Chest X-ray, PA view. Patient: 42 years old, sex M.
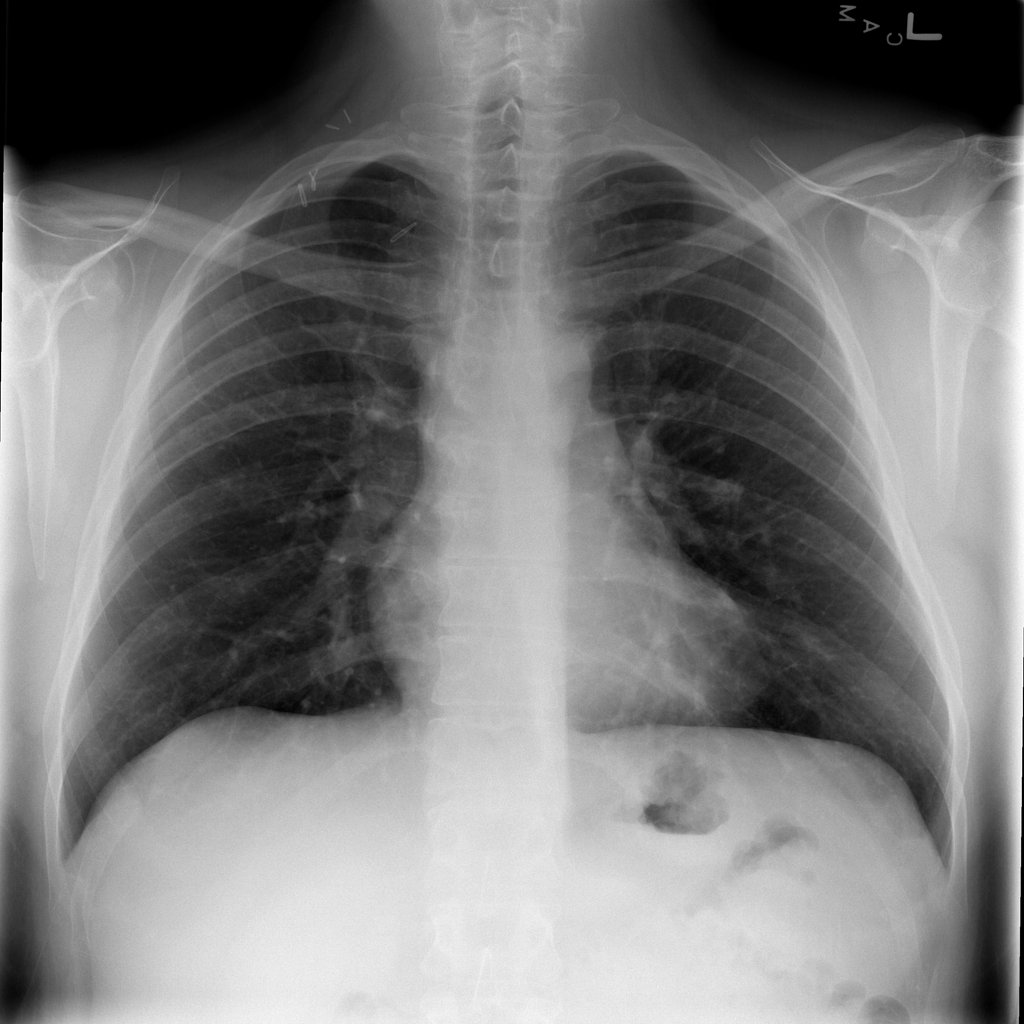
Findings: No Finding